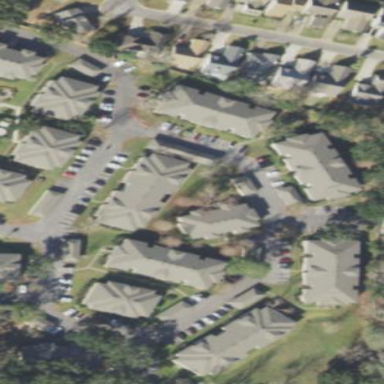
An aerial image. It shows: Residential area composed of single-family homes.